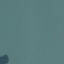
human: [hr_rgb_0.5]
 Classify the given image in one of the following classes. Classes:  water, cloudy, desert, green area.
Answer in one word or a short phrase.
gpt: water